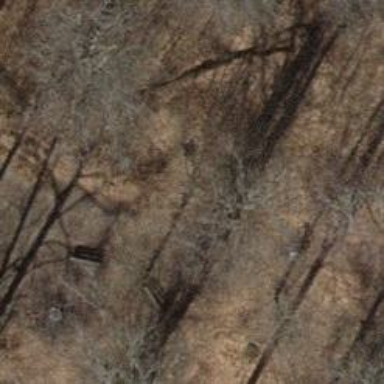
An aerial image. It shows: Bench.